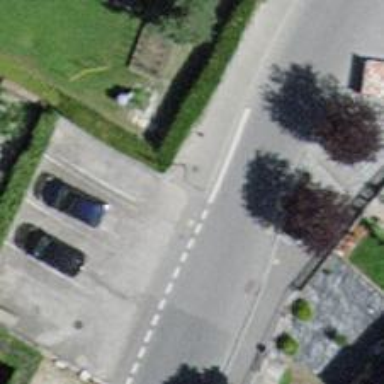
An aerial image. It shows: Sidewalk along the footway.